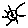
Label: sun